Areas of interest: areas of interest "Parking Lot"
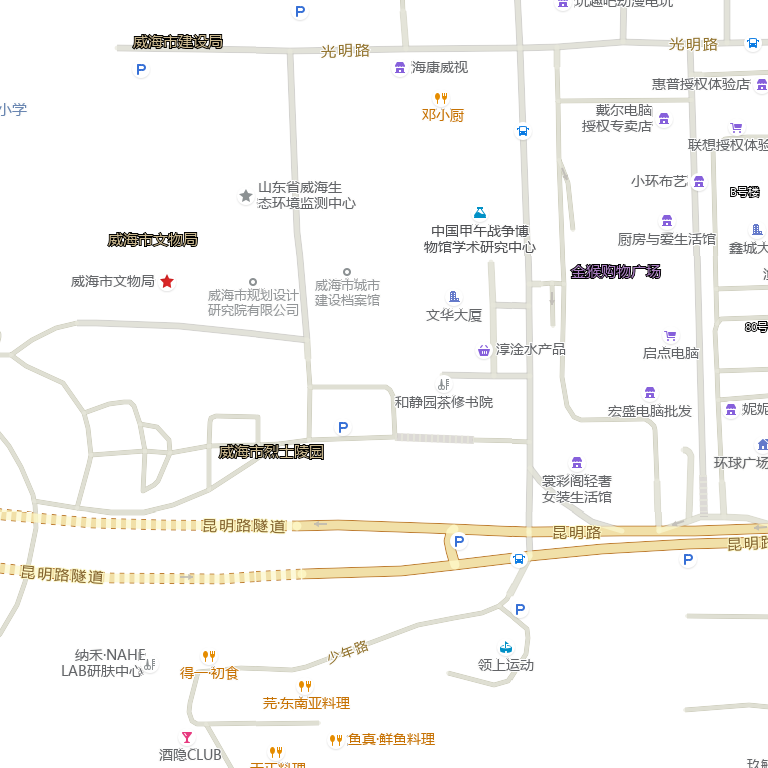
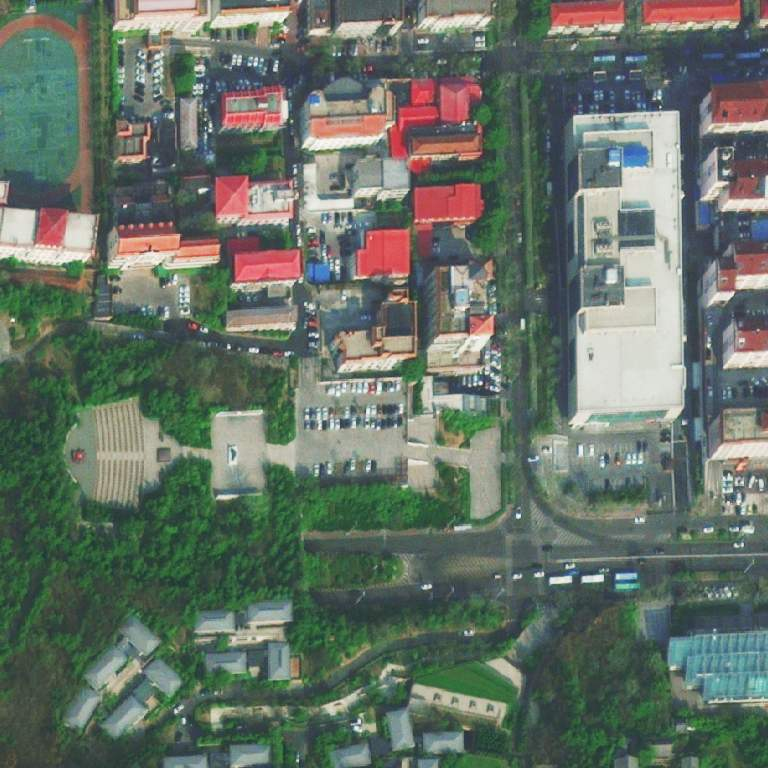